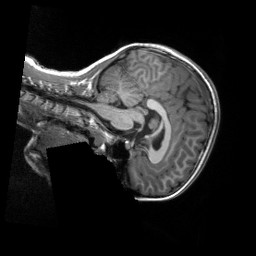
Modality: T1w
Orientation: sagittal
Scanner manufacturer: siemens
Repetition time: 2.3 s
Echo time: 0.00229 s